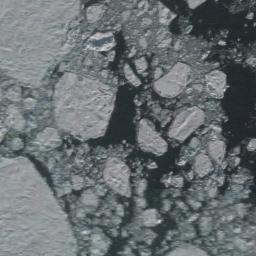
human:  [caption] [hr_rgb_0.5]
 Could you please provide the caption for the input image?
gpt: Countless ice cubes of all sizes are closely connected into a large piece floating on the deep blue sea .

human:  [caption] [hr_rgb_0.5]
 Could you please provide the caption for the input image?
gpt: There are sea ice of different sizes .

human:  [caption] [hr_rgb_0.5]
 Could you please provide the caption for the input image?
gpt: Two large pieces of sea ice and a lot of small pieces of sea ice gather together .

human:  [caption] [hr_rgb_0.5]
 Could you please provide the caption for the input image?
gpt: There are many ice on the dark blue sea .

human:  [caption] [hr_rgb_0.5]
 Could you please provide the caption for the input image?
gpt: There are many sea ice linked into sheets .